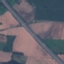
Label: Highway